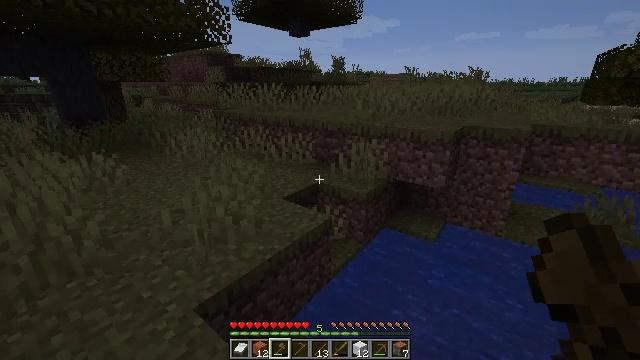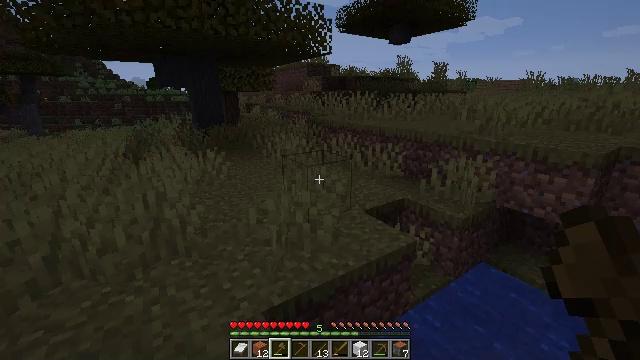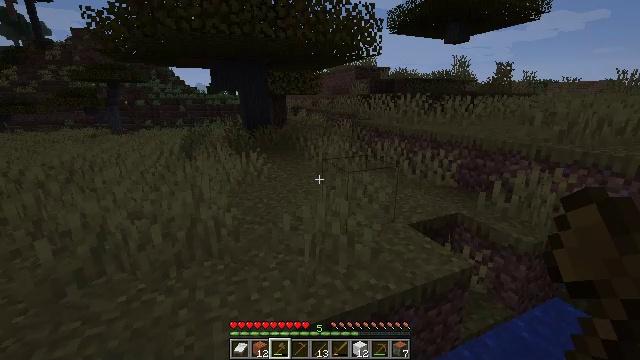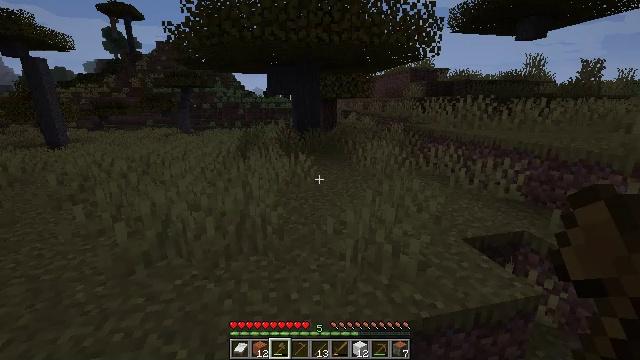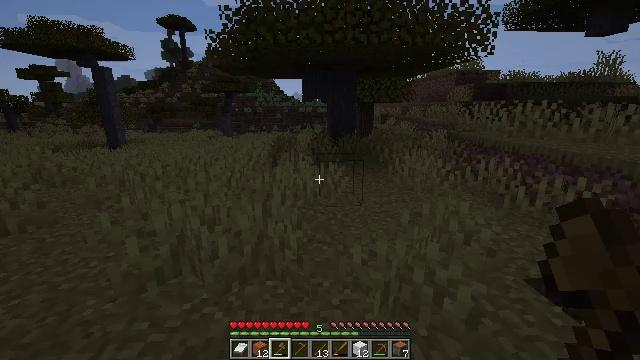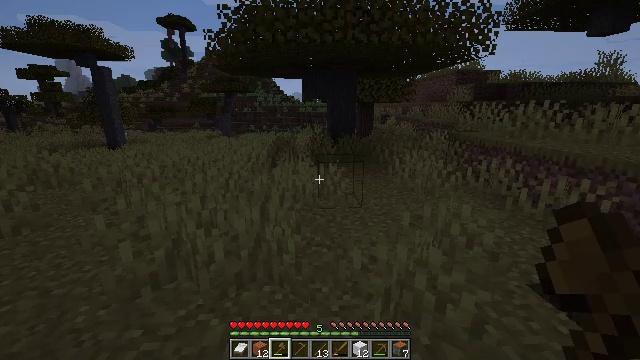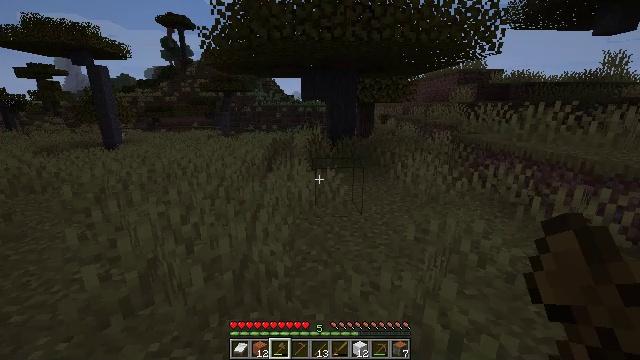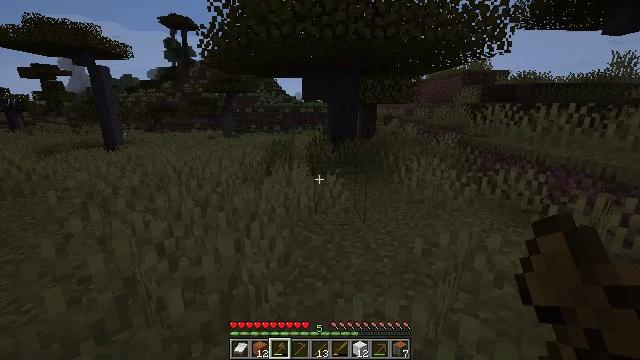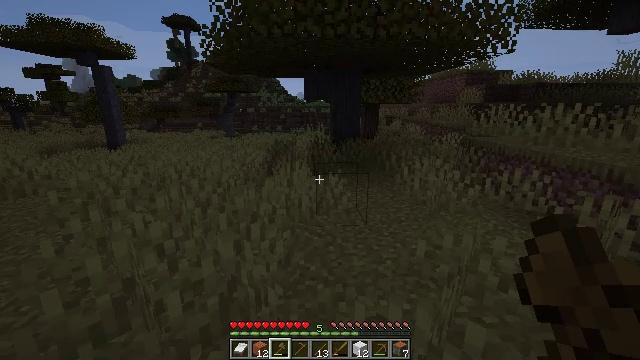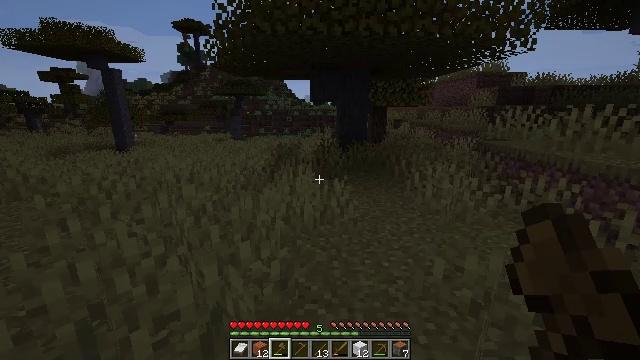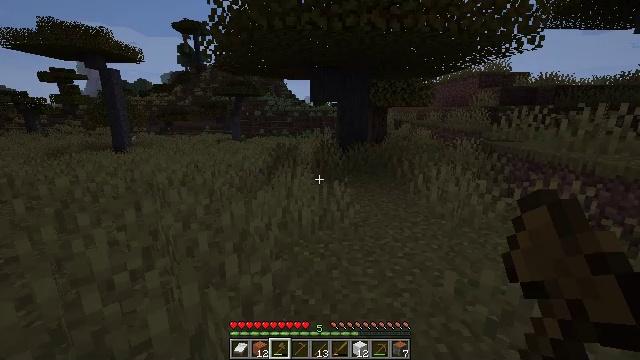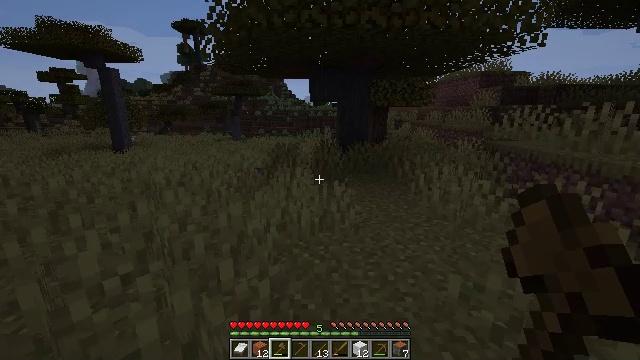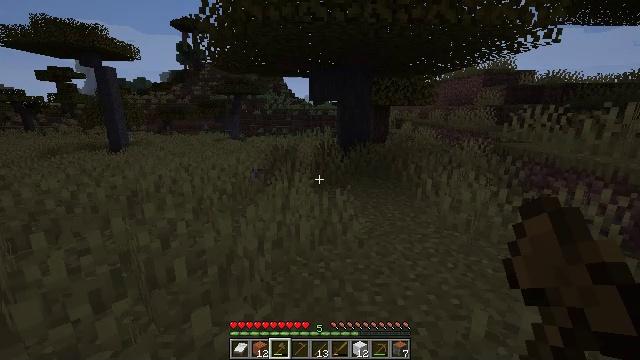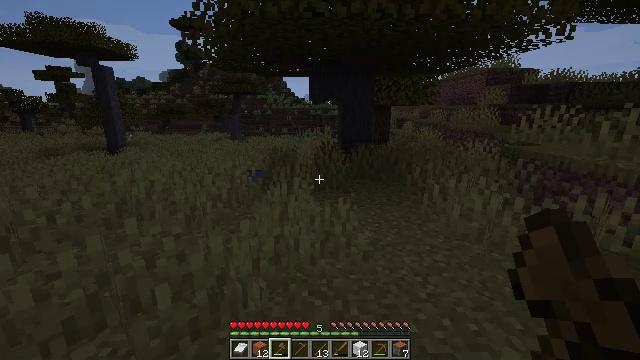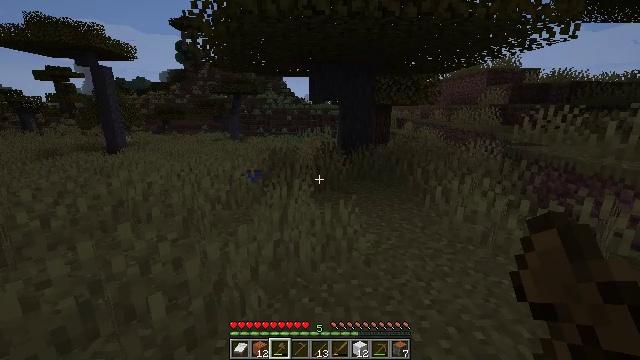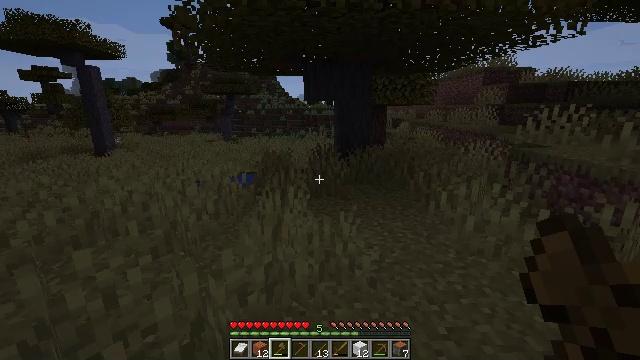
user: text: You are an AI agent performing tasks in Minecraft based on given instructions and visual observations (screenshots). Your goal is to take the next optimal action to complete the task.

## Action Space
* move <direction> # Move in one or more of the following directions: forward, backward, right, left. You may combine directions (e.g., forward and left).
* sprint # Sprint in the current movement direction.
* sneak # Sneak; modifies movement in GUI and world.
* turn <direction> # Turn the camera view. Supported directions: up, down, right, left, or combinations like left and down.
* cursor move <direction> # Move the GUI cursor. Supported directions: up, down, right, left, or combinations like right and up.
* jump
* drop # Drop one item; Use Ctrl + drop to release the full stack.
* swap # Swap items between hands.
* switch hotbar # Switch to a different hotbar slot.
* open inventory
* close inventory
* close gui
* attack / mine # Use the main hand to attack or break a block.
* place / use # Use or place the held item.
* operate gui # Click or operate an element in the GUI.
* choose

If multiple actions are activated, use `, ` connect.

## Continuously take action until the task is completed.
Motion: motion action
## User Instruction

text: Mine acacia log from the tree's trunk.
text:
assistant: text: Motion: move forward, turn left and up
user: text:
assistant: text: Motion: move forward, turn left
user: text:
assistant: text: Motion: move forward, turn left
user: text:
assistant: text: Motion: move forward, turn left and up
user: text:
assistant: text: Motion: move forward
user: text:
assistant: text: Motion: move forward
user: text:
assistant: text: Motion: move forward
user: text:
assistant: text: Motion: move forward
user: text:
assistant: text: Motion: move forward, turn left
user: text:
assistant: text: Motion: move forward
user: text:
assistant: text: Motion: move forward
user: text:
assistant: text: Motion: move forward
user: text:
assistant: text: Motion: move forward
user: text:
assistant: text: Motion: move forward
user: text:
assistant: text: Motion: move forward, turn right
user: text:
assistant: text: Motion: move forward, turn right
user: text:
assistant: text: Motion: move forward, turn right
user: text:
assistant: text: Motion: move forward
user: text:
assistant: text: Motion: move forward, turn right
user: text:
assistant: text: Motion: move forward
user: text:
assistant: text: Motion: move forward, turn right and up
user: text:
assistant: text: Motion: move forward, turn right
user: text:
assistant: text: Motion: move forward
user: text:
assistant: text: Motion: move forward
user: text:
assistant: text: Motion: move forward
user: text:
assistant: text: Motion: move forward
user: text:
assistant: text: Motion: move forward
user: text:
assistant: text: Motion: move forward
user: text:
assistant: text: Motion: move forward
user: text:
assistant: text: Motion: move forward